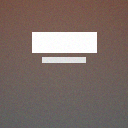
Screen state: on